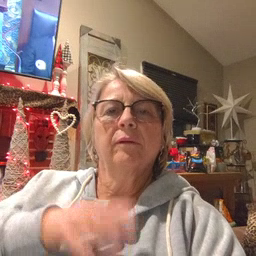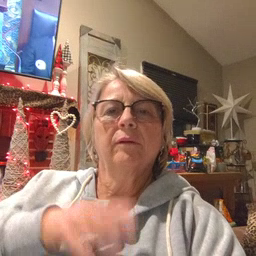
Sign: cut